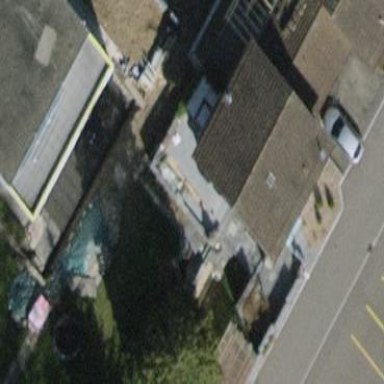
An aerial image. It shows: Building with pitched roof.